Field crop: maize
Growth stage: 2
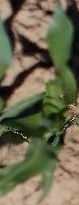
Species: maize